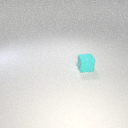
small cyan rubber cube